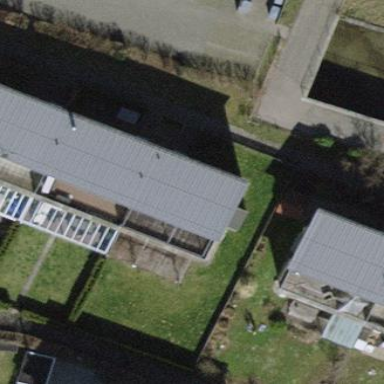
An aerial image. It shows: Flat-roofed building.